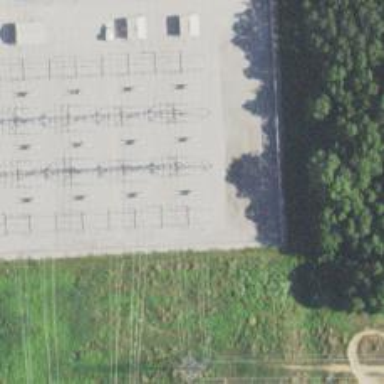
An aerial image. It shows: Switch for power supply.